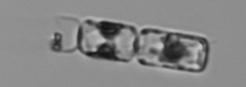
Label: Guinardia_delicatula_TAG_internal_parasite